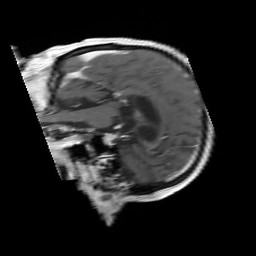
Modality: T1w
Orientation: sagittal
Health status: ill
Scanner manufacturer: siemens
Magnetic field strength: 3 T
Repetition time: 0.343 s
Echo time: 0.0026 s